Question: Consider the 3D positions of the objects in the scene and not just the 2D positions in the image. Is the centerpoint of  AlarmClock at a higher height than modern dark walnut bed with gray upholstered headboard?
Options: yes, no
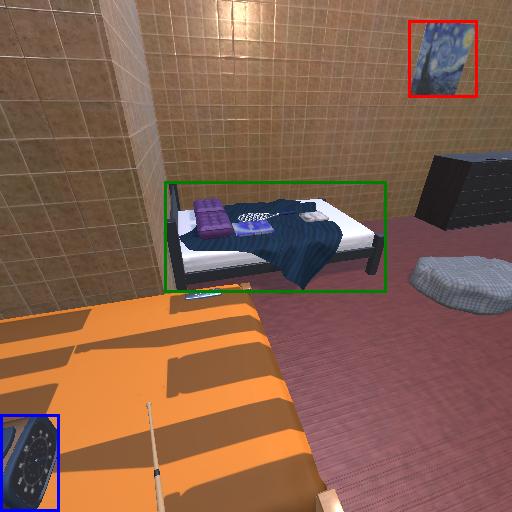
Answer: yes